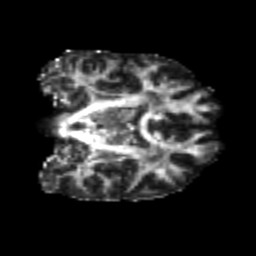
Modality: FA
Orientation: coronal
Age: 23
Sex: male
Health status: healthy
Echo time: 0.074 s